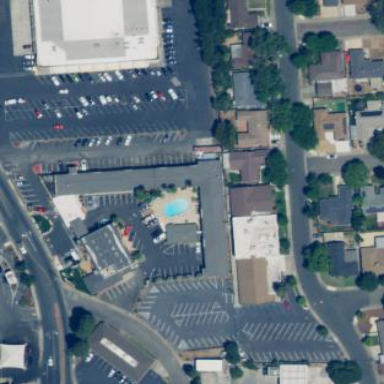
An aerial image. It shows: Hotel.